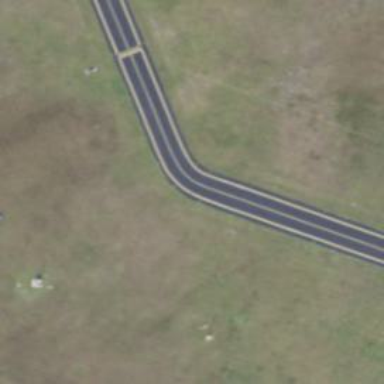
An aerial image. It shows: Image of taxiway at airport.